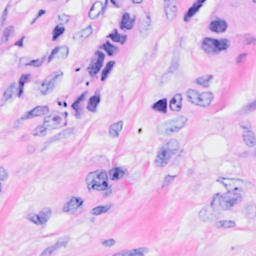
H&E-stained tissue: Breast